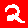
Digit: 2